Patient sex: M
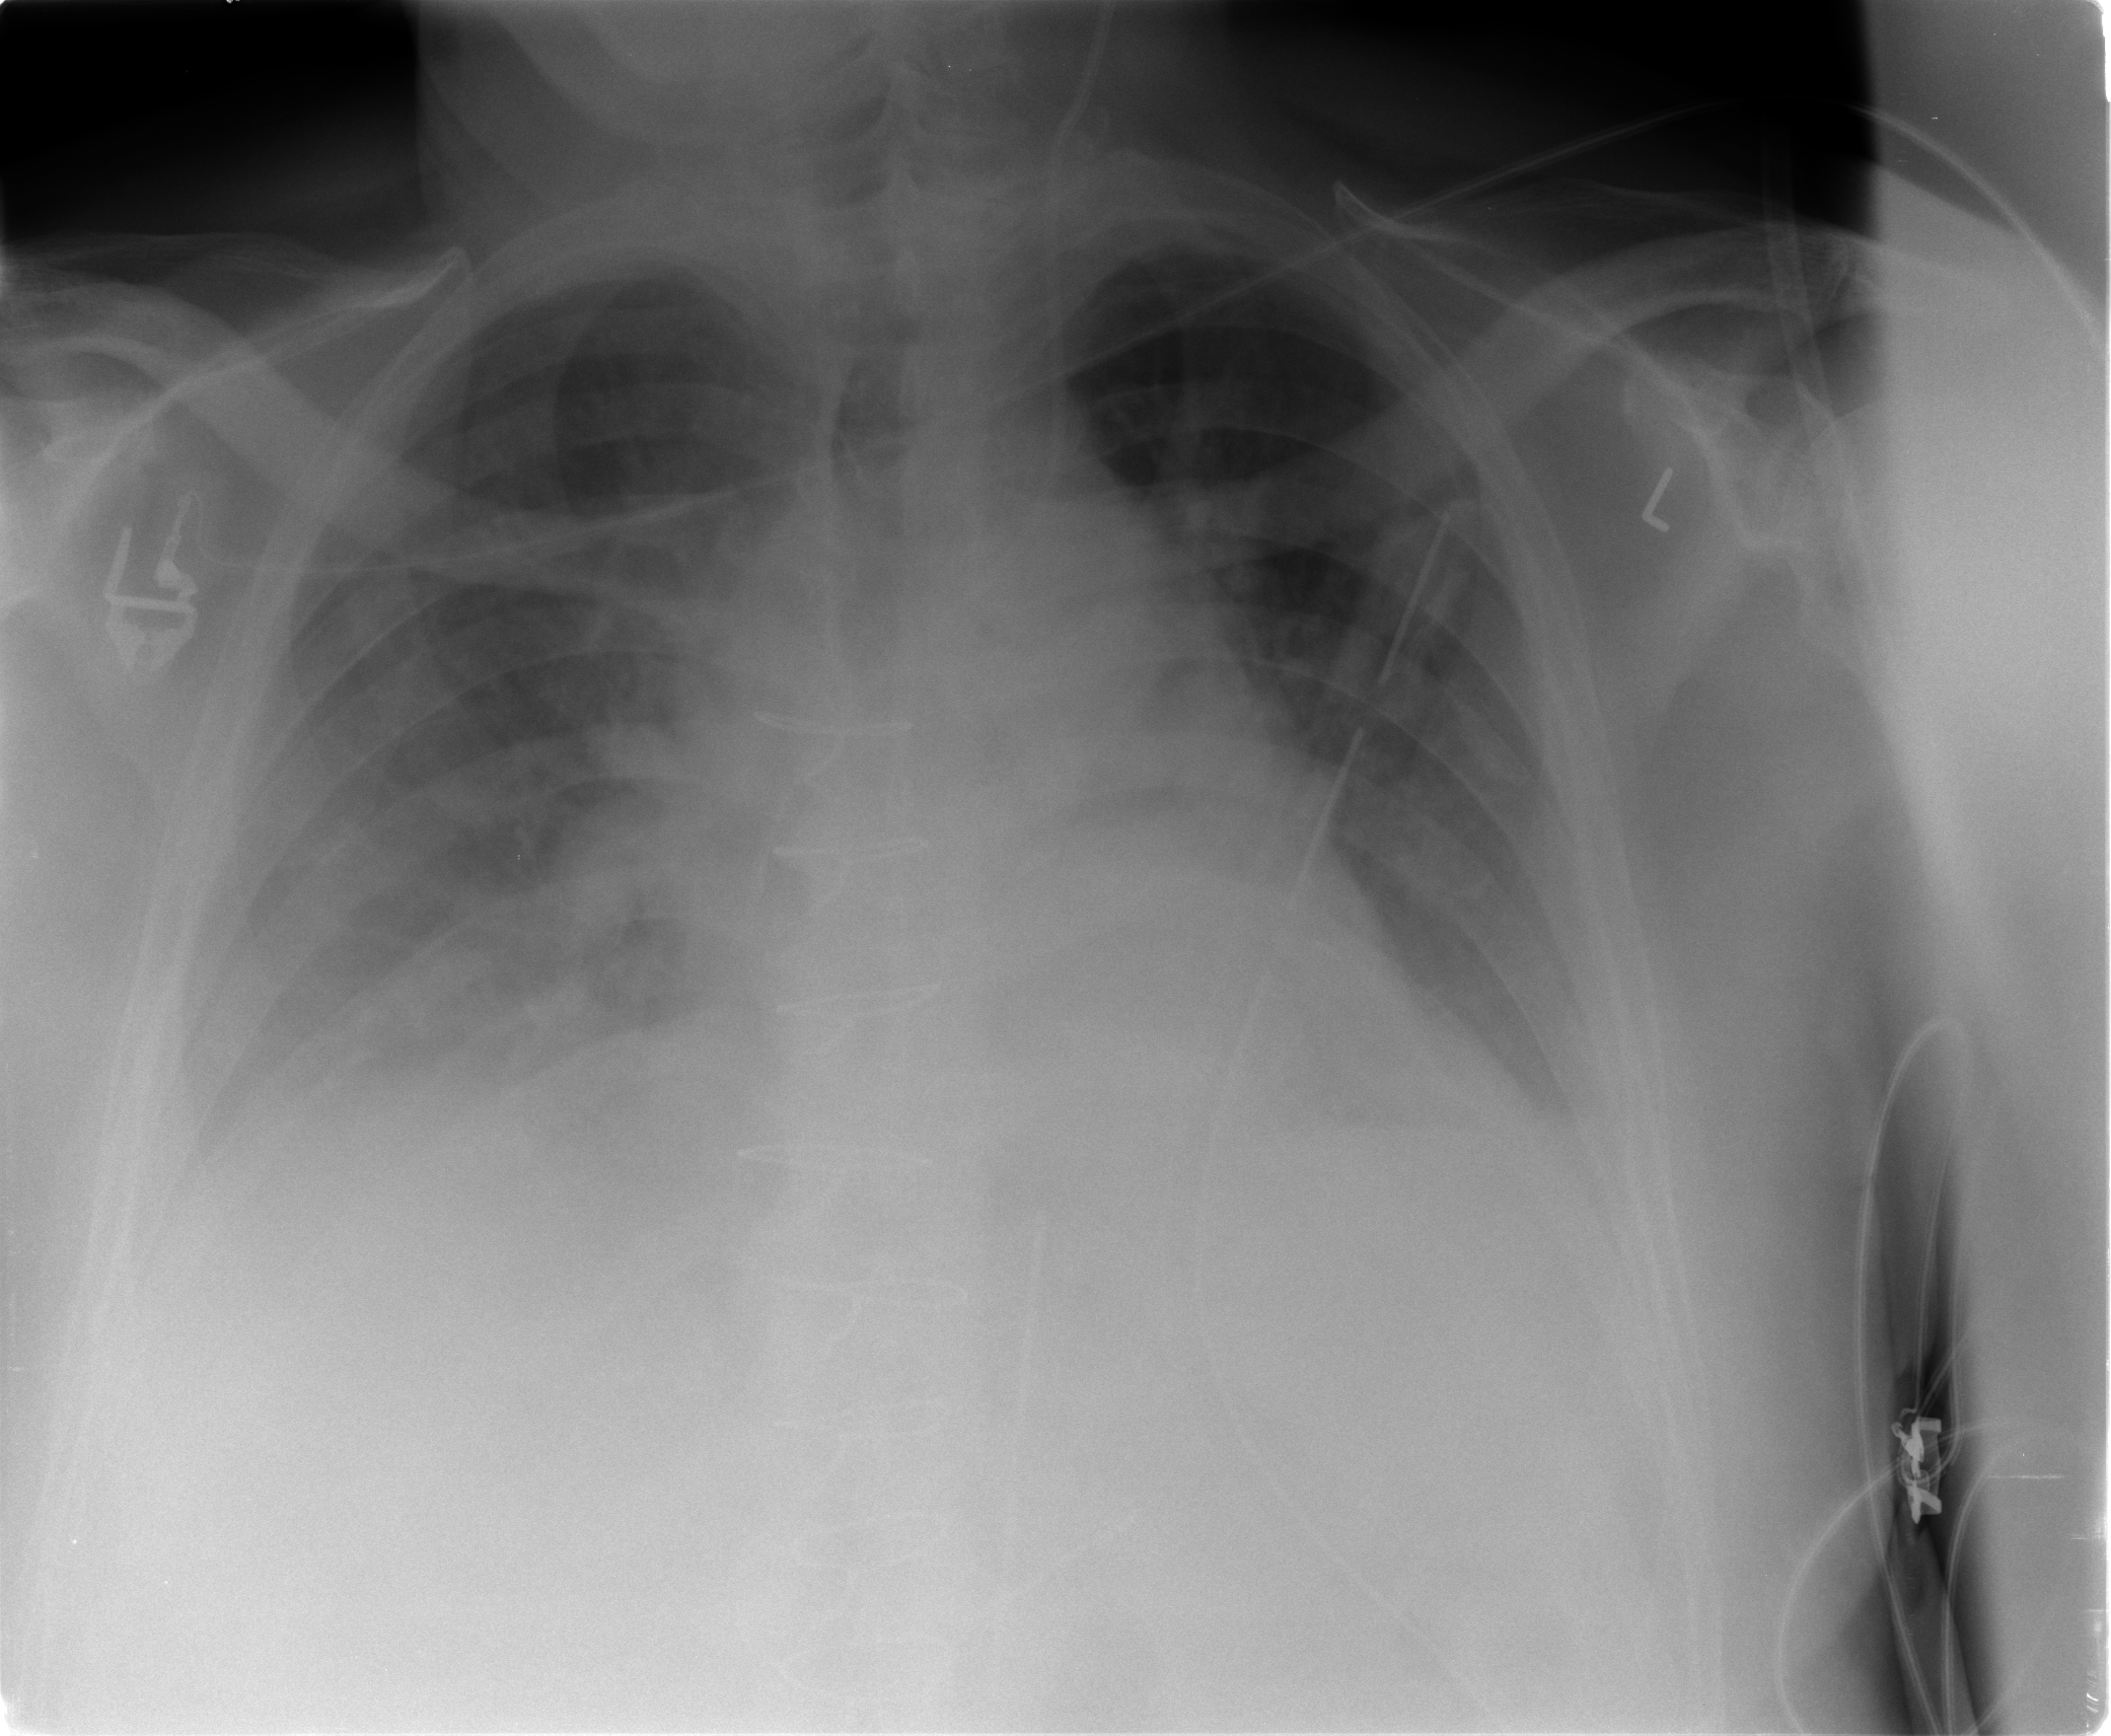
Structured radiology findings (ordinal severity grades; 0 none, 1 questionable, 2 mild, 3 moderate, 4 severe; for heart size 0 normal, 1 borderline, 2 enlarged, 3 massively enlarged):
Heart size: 1
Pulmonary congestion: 3
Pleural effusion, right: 3
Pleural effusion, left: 3
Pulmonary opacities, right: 1
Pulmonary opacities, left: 1
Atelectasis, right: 2
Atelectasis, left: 2